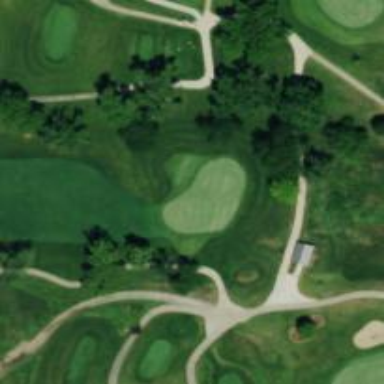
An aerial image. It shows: View of golf hole.